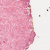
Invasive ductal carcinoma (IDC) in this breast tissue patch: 0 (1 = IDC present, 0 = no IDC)